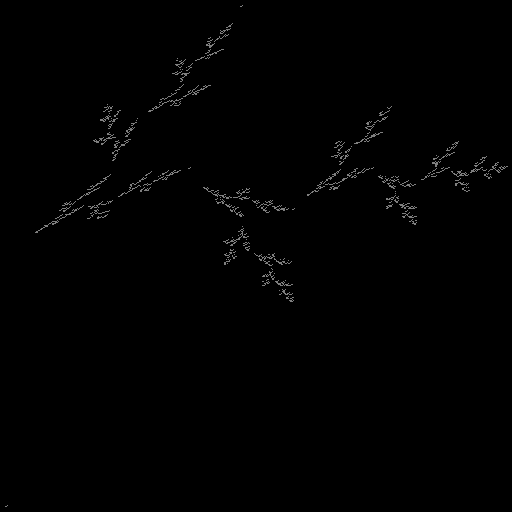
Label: bud